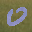
Label: 0